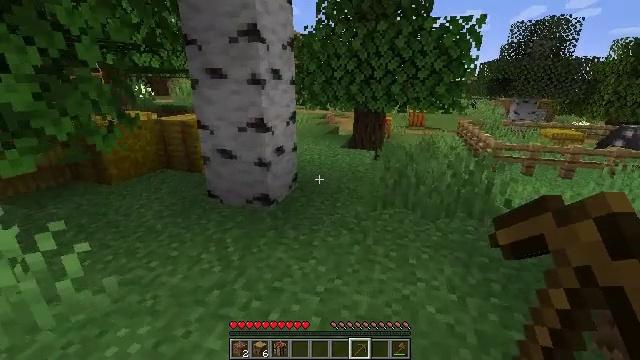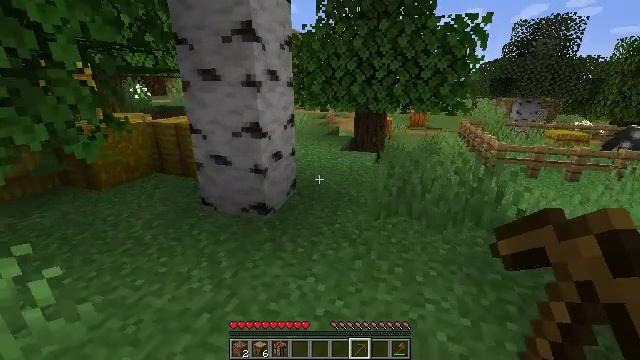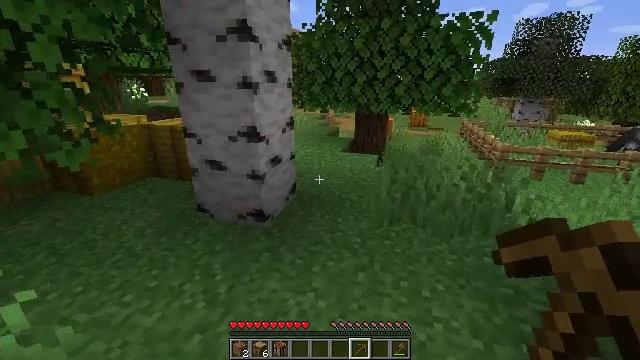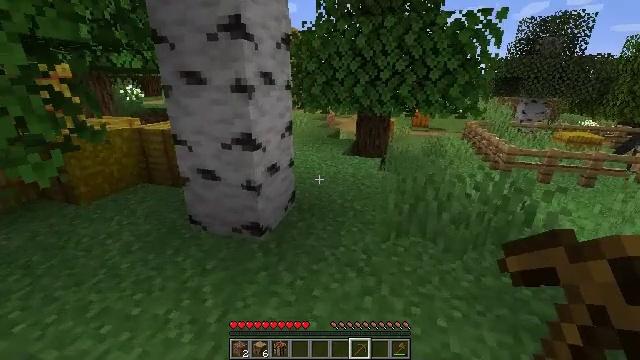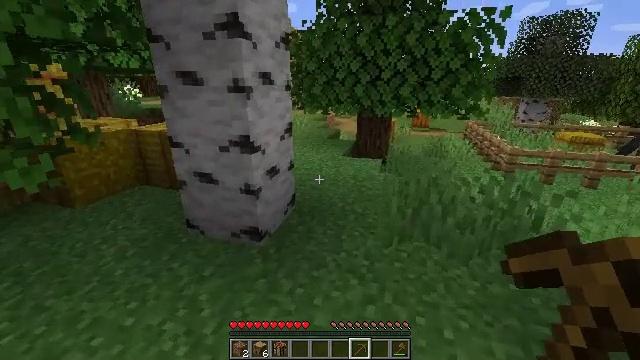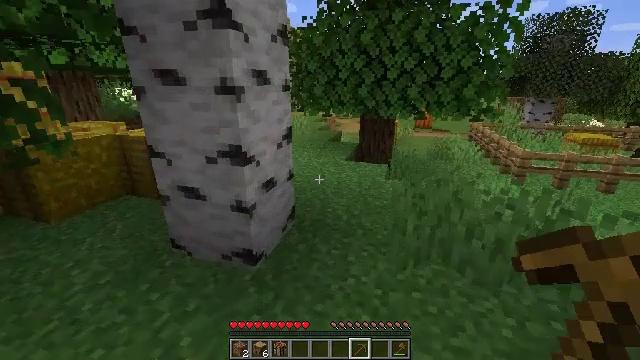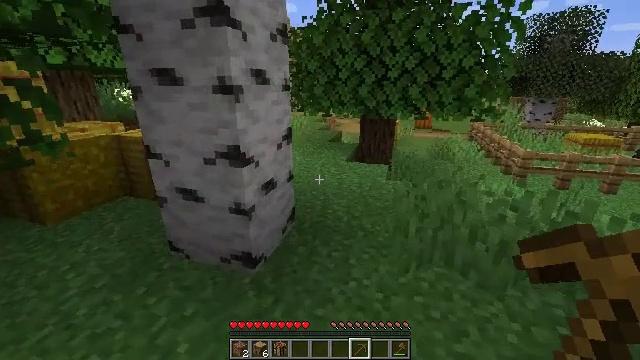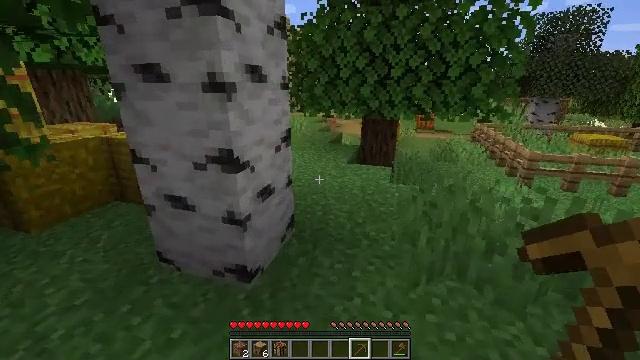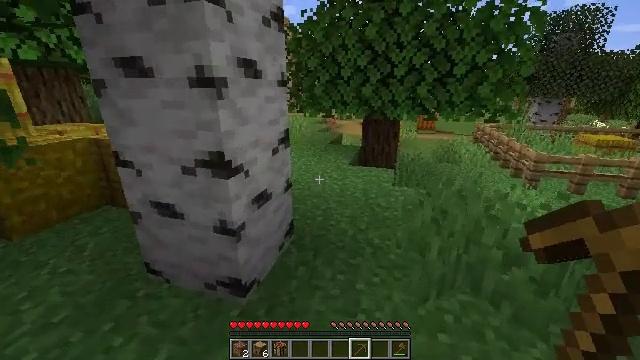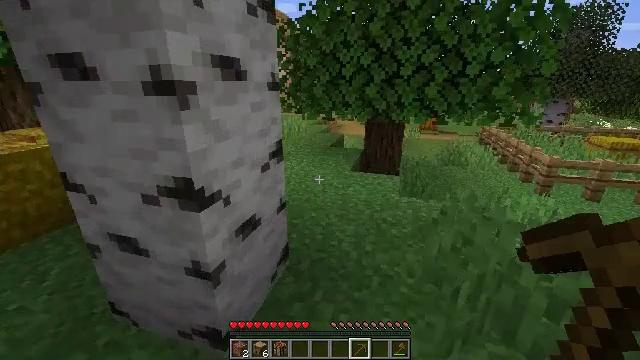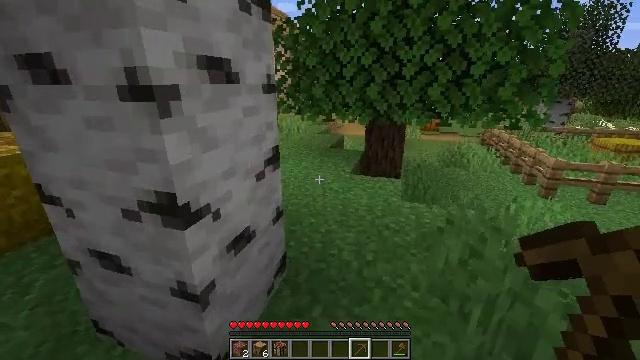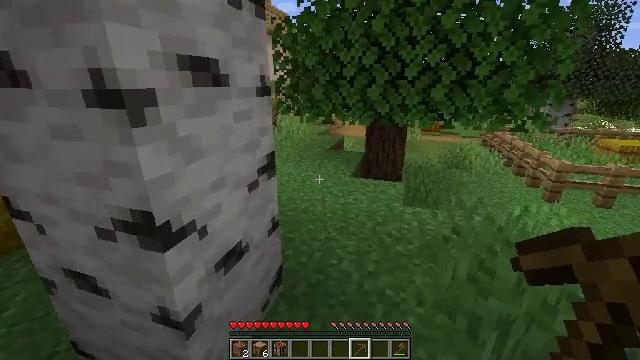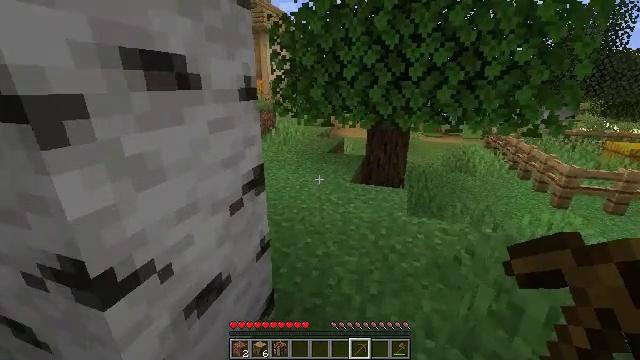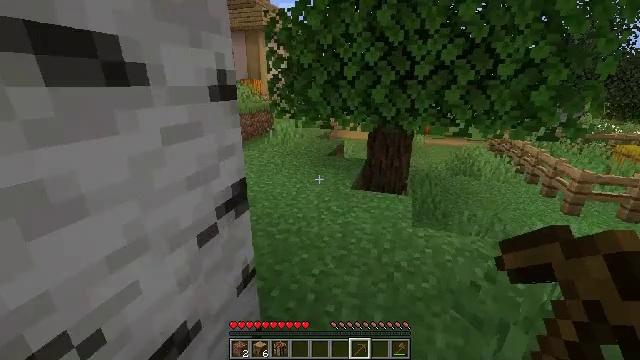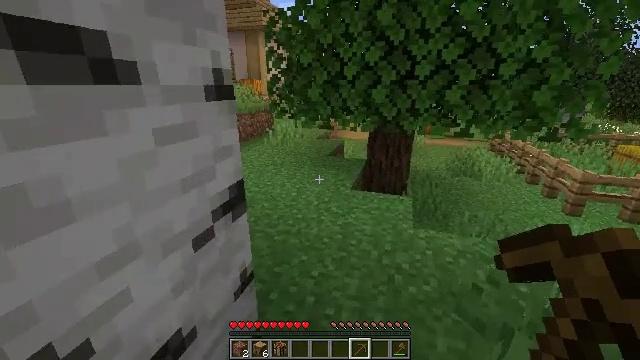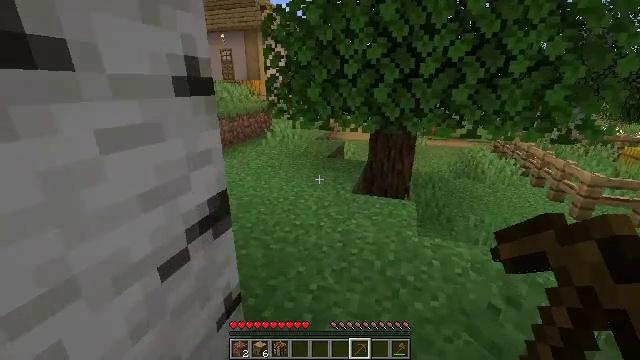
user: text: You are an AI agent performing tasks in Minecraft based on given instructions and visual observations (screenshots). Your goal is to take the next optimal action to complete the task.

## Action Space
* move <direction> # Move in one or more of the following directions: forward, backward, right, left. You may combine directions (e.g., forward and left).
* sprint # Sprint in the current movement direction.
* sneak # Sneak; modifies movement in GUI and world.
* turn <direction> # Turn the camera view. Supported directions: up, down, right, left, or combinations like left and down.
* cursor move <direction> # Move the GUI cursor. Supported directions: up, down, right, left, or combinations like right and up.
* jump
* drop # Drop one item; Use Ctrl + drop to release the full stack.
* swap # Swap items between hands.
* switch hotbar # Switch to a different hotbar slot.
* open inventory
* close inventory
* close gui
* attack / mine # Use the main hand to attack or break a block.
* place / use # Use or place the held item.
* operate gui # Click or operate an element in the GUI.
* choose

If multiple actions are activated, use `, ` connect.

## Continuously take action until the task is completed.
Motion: motion action
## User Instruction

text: Mine the grass path to create a new path.
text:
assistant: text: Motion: move forward
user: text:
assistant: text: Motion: move forward
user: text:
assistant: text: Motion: move forward
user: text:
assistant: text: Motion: move forward
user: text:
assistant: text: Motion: move forward
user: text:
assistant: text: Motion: move forward
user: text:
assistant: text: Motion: move forward
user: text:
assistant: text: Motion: move forward
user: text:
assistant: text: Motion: move forward
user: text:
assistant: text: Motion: move forward
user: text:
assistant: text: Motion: move forward
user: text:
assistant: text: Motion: move forward
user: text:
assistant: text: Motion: move forward
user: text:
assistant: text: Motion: move forward
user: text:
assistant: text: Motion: move forward
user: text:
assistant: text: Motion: move forward
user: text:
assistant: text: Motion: move forward
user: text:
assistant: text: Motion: move forward, turn left
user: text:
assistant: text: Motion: move forward, turn left
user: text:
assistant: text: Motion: move forward, turn left
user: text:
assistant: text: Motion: move forward, turn left
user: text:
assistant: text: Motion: move forward, turn left
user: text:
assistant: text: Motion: move forward, turn left
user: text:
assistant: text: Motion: move forward, turn left
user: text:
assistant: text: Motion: move forward
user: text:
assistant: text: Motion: move forward
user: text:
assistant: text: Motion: move forward, turn left
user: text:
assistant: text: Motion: move forward
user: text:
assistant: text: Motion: move forward
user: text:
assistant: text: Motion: move forward